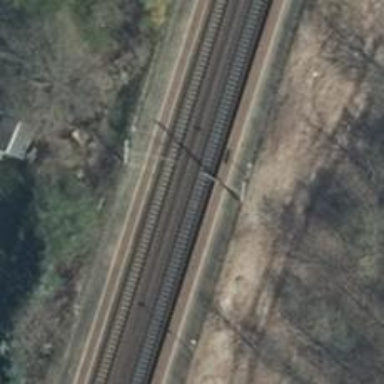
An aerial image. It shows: Stop position for public transport at railway stop.